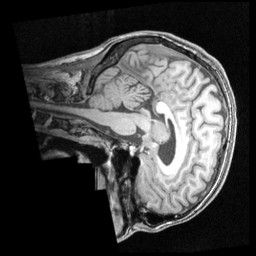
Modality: T1w
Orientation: sagittal
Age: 30
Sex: male
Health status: healthy